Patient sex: F
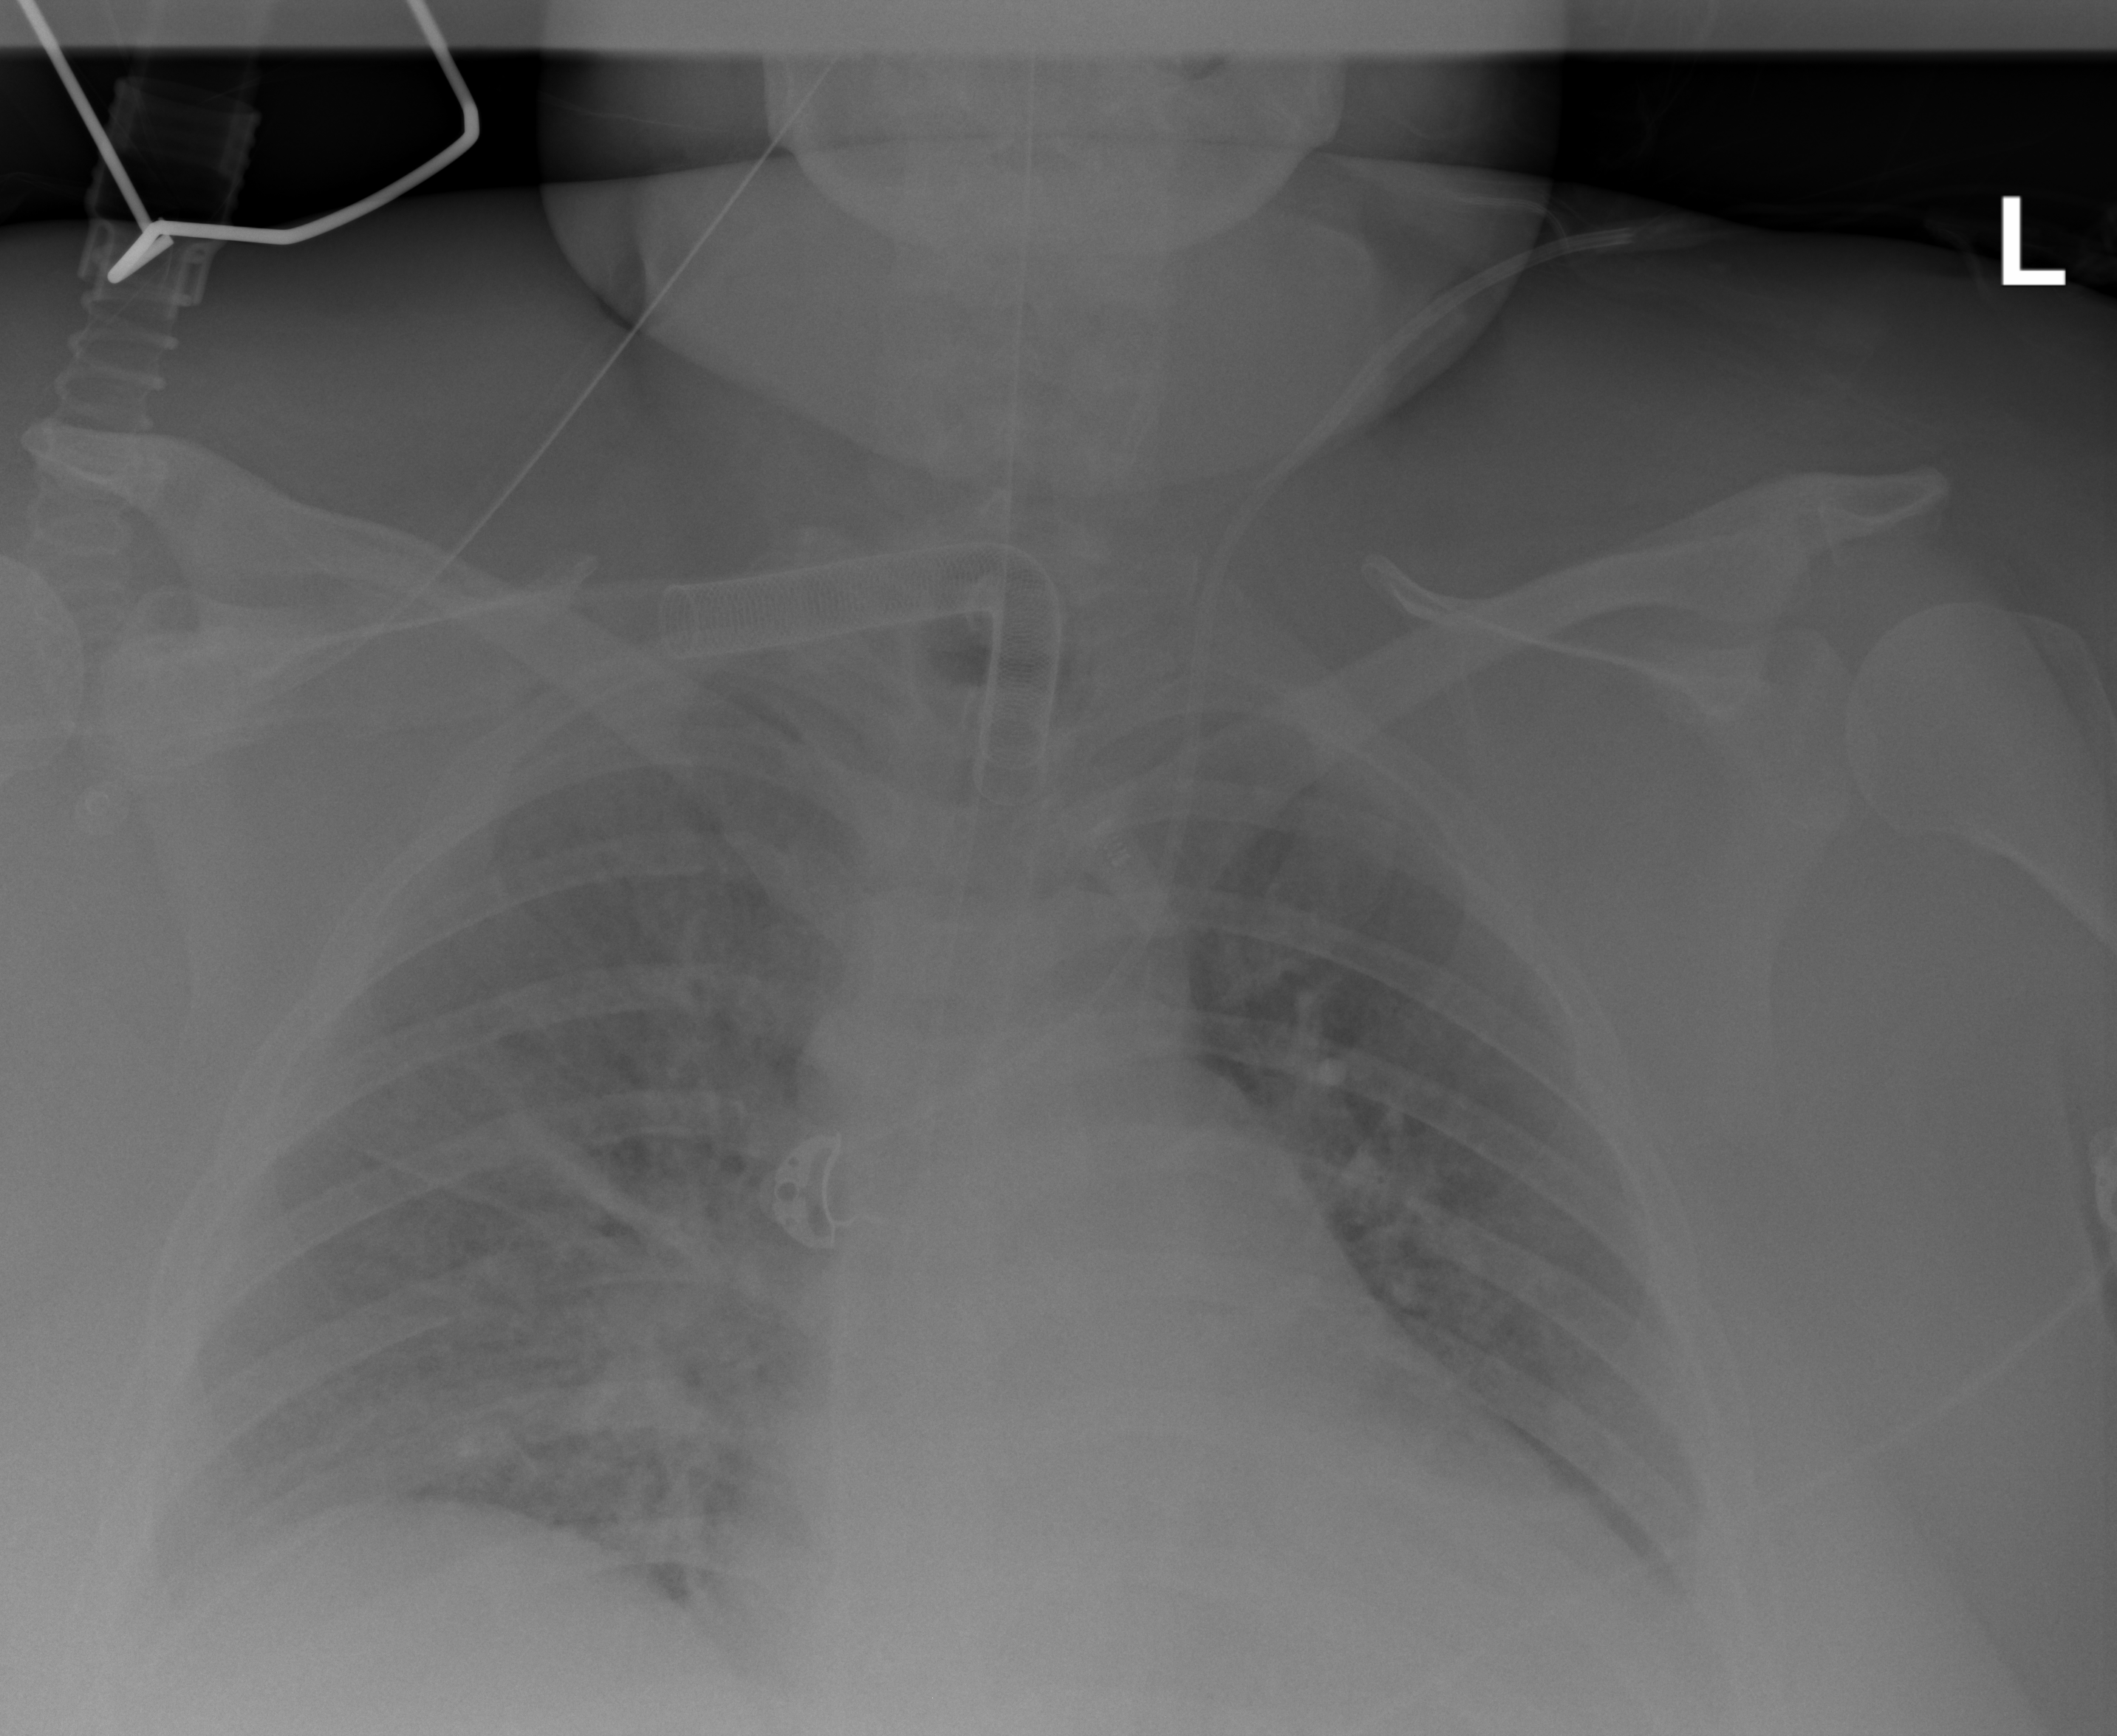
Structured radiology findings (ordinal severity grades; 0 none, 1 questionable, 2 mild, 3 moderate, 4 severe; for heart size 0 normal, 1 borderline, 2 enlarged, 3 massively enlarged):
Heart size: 2
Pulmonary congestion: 2
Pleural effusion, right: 2
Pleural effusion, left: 2
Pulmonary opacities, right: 2
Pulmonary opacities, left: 0
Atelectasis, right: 2
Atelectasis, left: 2